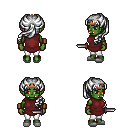
a pixel art fantasy rpg character, female body template, orc, green skin, maroon tunic, white pants, white princess hairstyle, bronze tiara, leather bracers, white slippers, dagger, four views (front, back, left, right), 2x2 character sprite sheet, small pixel art, hard edges, no anti-aliasing